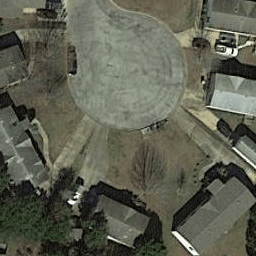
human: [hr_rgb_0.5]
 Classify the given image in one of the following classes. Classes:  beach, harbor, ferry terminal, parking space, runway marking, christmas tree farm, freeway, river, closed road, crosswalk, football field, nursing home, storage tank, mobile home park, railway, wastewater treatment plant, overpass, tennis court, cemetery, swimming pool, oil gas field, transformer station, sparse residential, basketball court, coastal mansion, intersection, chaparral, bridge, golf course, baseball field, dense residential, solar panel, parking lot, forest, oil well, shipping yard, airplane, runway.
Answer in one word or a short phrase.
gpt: closed road